Question: so im creating a gui in c# and i set the border to None (for the flat style look)
and i noticed that upon doubleclicking the gui anywhere it maximizes the gui on the entire screen even tho i disabled it in the options.

i tried changing options and adding a doubleclicking function
'''
private void Form1_DoubleClick(object sender, EventArgs e)
{
MessageBox.Show("no", "test");
}
'''
this doesnt go off when doubleclicking the gui...i dont know what to do at this point.
any ideas anyone?
full code:
'''
using System;
using System.Collections.Generic;
using System.ComponentModel;
using System.Data;
using System.Drawing;
using System.Linq;
using System.Text;
using System.Threading.Tasks;
using System.Windows.Forms;
namespace ScrapEX
{
public partial class Form1 : Form
{
public Form1()
{
InitializeComponent();
}
private void Form1_Load(object sender, EventArgs e)
{
MessageBox.Show("no", "test");
}
private void Form1_DoubleClick(object sender, EventArgs e)
{
MessageBox.Show("no", "test");
}
protected override void WndProc(ref Message m)
{
switch (m.Msg)
{
case 0x84:
base.WndProc(ref m);
if ((int)m.Result == 0x1)
m.Result = (IntPtr)0x2;
return;
}
base.WndProc(ref m);
}
}
'''
}
now that i can see that what ive been using to make the window resizeable,could i make it so only a small area acts as the titlebar? like a triangle at the top right or something? sorry for mixing questions but this is related
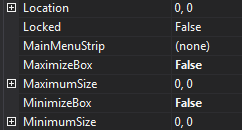
Answer: As <URL>, your 'WndProc' is responding to every 'WM_NCHITTEST' query by setting '2', or 'HTCAPTION', effectively making your entire form act as the title bar.
This makes double-clicking (un)maximize your form.
See also <URL>.
As for your edit, you seem to want to make a custom title bar. See <URL>.